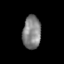
Tissue: skin
Cell type: Epithelial cells
Senescence score: 0.1087
Nuclear area (px): 593
Mean DAPI intensity: 130.062